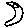
Label: moon